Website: apple
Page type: customer-info-address
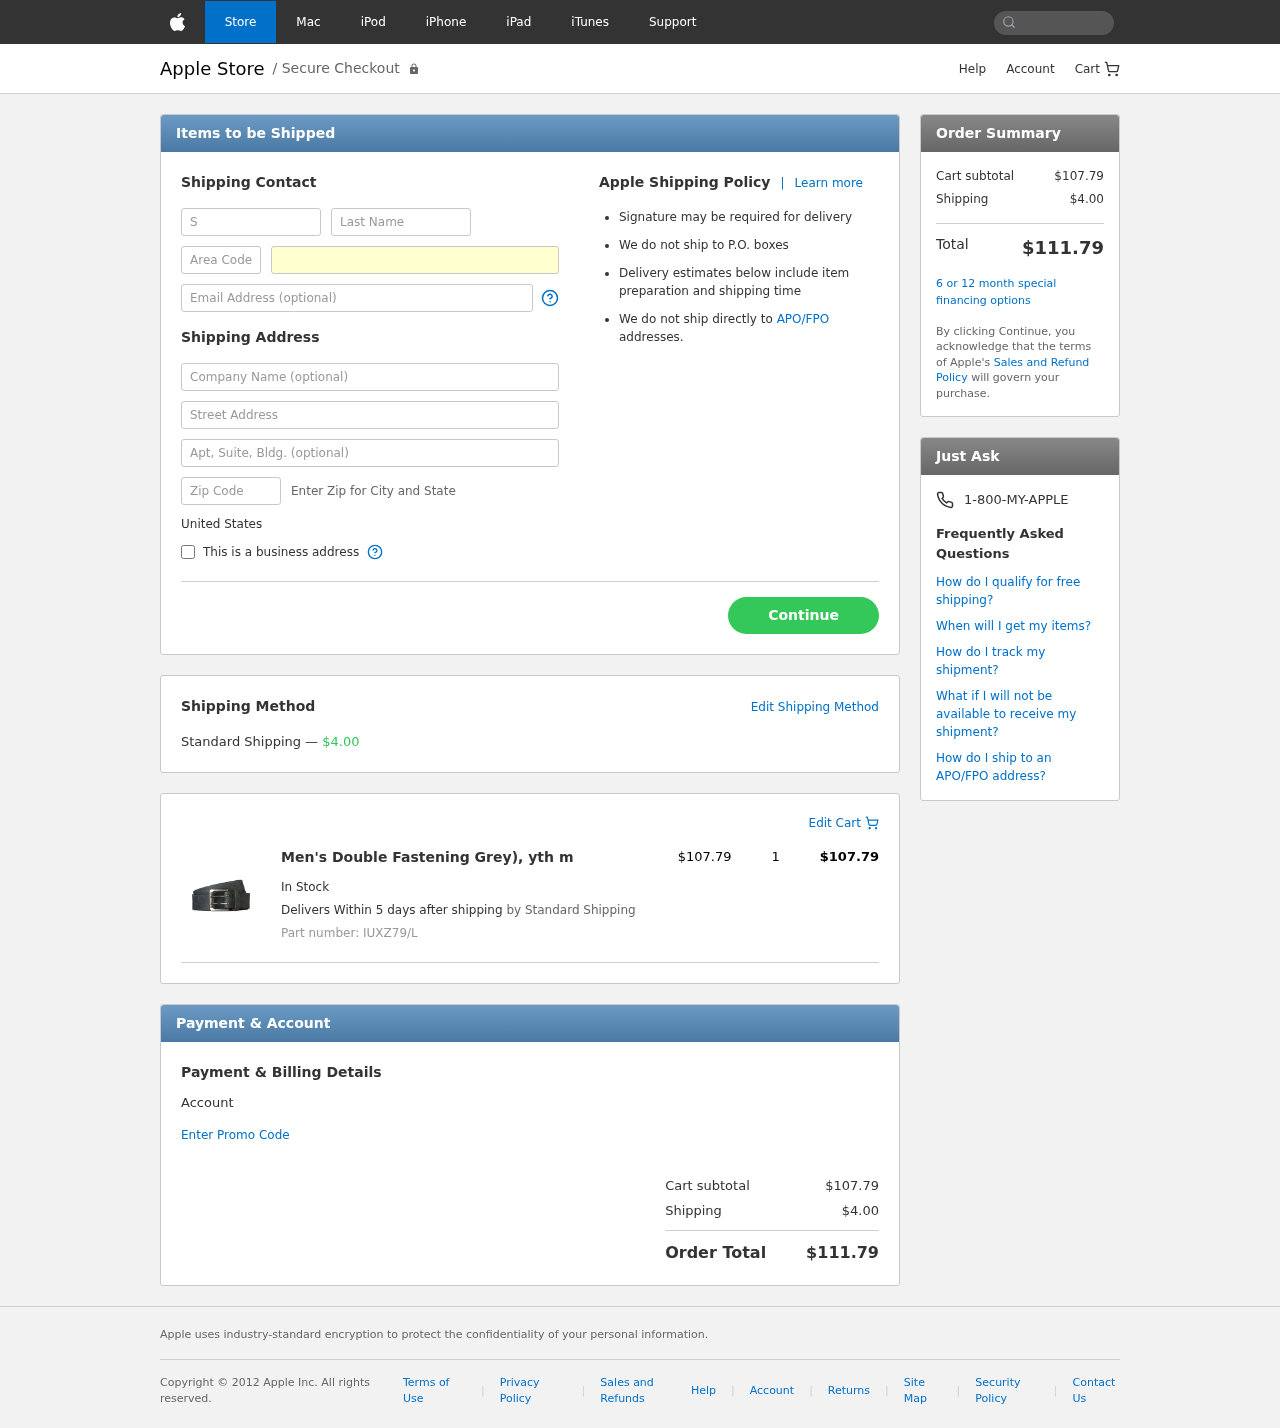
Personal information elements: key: PII_COUNTRY
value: United States
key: PII_FIRSTNAME
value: Shannon
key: PII_LASTNAME
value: Brooks
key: PII_PHONE_AREA
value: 974
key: PII_PHONE_LINE
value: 5790
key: PII_EMAIL
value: shannonbrooks@hotmail.com
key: PII_STREET
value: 817 Juan Stravenue
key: PII_POSTCODE
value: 51238
Product elements: key: PRODUCT1_NAME
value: Men's Double Fastening Grey), yth m
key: PRODUCT1_PRICE
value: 107.79
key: PRODUCT1_QUANTITY
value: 1
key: PRODUCT1_SKU
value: IUXZ79/L
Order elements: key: ORDER_SHIPPING_COST
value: $4.00
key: ORDER_ITEM_TOTAL
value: $107.79
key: ORDER_SUBTOTAL
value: $107.79
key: ORDER_TOTAL
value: $111.79